Question: I frequently use the Extbase DebugUtility ('Tx_Extbase_Utility_Debugger::var_dump($object)').
It displays additional data for each property, especially the "modified" flag - see screenshot.
How can I access this "meta property" from within my controller (updateAction)?
I tried '$object->getProperty->isModified' and other combinations, to no avail.

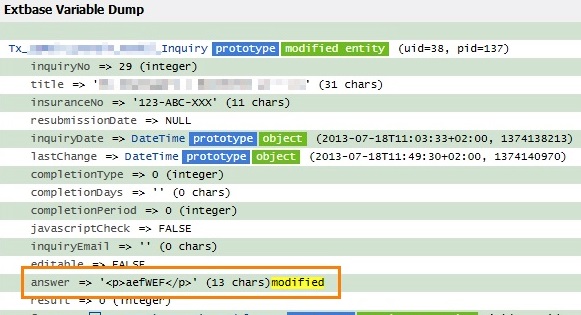
Answer: There is a method '$yourObject->_isDirty("propertyName")' which returns true if it has been modified (see <URL>.
If your property is a collection itself, then just use '$yourObject->getWhatevers()->_isDirty()' (see <URL>.